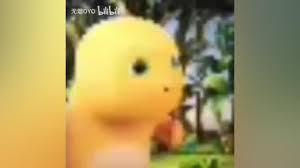
Label: nailong